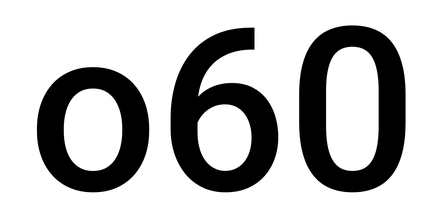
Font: Roboto_Medium